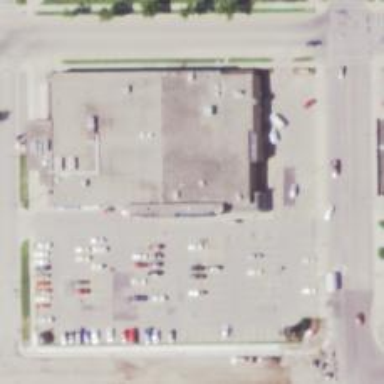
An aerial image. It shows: Supermarket.